Question: I have a QTableView which is populated using a QSqlTableModel.
In this table I need to be able to set the background color (let's say yellow) of some rows (using mouse clicks) in order to do some post-processing on these "yellow-selected" rows.
I found a solution that will seem kinda cumbersome... i.e. I used a proxy model and I used the Qt::Background role to give the row(s) the desired background color (yellow if "selected" and white if not).
It works acceptably (I've noticed some delays - no big deal), yet there is a problem with my implementation: when I sort the table (clicking on some column header), the "yellow-selected" rows DO NOT change their positions according to sorting operation!... The yellow rows just keep the initial positions...
So, is there a way to do this in a simple manner? Maybe using proxy model was not the best approach?!? How / What can I do to have it respond correctly to sorting operation?
I am novice so please it would be great if you can provide some code also, as I am the kind of person who learns better from examples :)
I did try 2-3 days to fix this problem but I didn't manage to do it. Internet / googling for help was of no help so far, unfortunately.
I am using Qt 5 under Windows 7.
'''
#include "keylistgenerator.h"
#include "ui_keylistgenerator.h"
#include "dataBase/database.h"
KeyListGenerator::KeyListGenerator(QWidget * parent) :
QDialog(parent),
ui(new Ui::KeyListGenerator)
{
ui->setupUi(this);
dbConnection = DataBase::instance()->openDataBaseConnection();
model = new QSqlTableModel(this, QSqlDatabase::database(dbConnection));
proxy = new ProxyModel(this);
// unleash the power of proxy :)
proxy->setSourceModel(model);
model->setTable("MachineStatus");
model->select();
// display
ui->tableView->setModel(proxy);
ui->tableView->setEditTriggers(QAbstractItemView::NoEditTriggers);
ui->tableView->setSelectionMode(QAbstractItemView::NoSelection);
connect(ui->tableView, SIGNAL(clicked(QModelIndex)), this, SLOT(toggleSelectCurrentRow(QModelIndex)));
connect(ui->selectAllKeys, SIGNAL(clicked()), this, SLOT(setUpdateAllKeys()));
connect(ui->cancelAllKeys, SIGNAL(clicked()), this, SLOT(cancelUpdateAllKeys()));
}
KeyListGenerator::~KeyListGenerator()
{
delete ui;
}
void KeyListGenerator::toggleSelectCurrentRow(QModelIndex index)
{
proxy->toggleRowSelection(index.row());
}
void KeyListGenerator::generateKeysListFile()
{
// TODO...
}
void KeyListGenerator::setUpdateAllKeys()
{
for(int i = 0; i < proxy->rowCount(); ++i)
{
proxy->setRowSelection(i);
}
}
void KeyListGenerator::cancelUpdateAllKeys()
{
for(int i = 0; i < proxy->rowCount(); ++i)
{
proxy->setRowSelection(i, false);
}
}
'''
Ok, and here is my proxy model :
'''
#include <QBrush>
#include "myproxymodel.h"
ProxyModel::ProxyModel(QObject * parent)
: QAbstractProxyModel(parent)
{
}
ProxyModel::~ProxyModel()
{
}
int ProxyModel::rowCount(const QModelIndex & parent) const
{
if(!parent.isValid())
return sourceModel()->rowCount(QModelIndex());
return 0;
}
int ProxyModel::columnCount(const QModelIndex & parent) const
{
if(!parent.isValid())
return sourceModel()->columnCount();
return 0;
}
QModelIndex ProxyModel::index(int row, int column, const QModelIndex & parent) const
{
if(!parent.isValid())
return createIndex(row, column);
return QModelIndex();
}
QModelIndex ProxyModel::parent(const QModelIndex & child) const
{
return QModelIndex();
}
QModelIndex ProxyModel::mapToSource(const QModelIndex & proxyIndex) const
{
if(!proxyIndex.isValid())
return QModelIndex();
return sourceModel()->index(proxyIndex.row(), proxyIndex.column());
}
QModelIndex ProxyModel::mapFromSource(const QModelIndex & sourceIndex) const
{
if(!sourceIndex.isValid())
return QModelIndex();
return index(sourceIndex.row(), sourceIndex.column());
}
QVariant ProxyModel::data(const QModelIndex & index, int role) const
{
if(role == Qt::BackgroundRole)
{
Qt::GlobalColor color = (map.value(index.row()) == true) ? Qt::yellow : Qt::white;
QBrush background(color);
return background;
}
return sourceModel()->data(mapToSource(index), role);
}
void ProxyModel::toggleRowSelection(int row)
{
if(row < sourceModel()->rowCount())
{
// toggle status into ProxyModel for that row
bool status = map.value(row) ^ 1;
map.insert(row, status);
QModelIndex first = createIndex(row, 0);
QModelIndex last = createIndex(row, sourceModel()->columnCount() - 1);
emit dataChanged(first, last);
}
}
void ProxyModel::setRowSelection(int row, bool selected)
{
if(row < sourceModel()->rowCount())
{
// store selected status into ProxyModel for that row
map.insert(row, selected);
QModelIndex first = createIndex(row, 0);
QModelIndex last = createIndex(row, sourceModel()->columnCount() - 1);
emit dataChanged(first, last);
}
}
'''
And here is like it looks now...

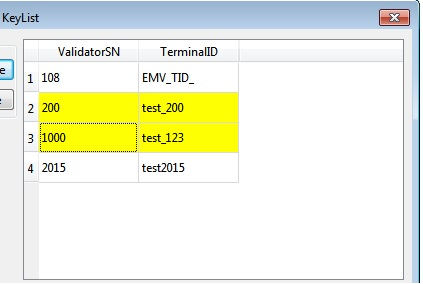
Answer: Your proposed solution is along the right track, with some problems.
The sorting is done by the model's 'QSQLTableModel::sort()' in a way that doesn't preserve the indices. Namely, 'sort()' resets the model, and that implies that the indices <URL>' is called by the view.
To work around that issue, you need to track the selection by the primary key of the involved row.
It's also simpler to derive the proxy from 'QIdentityProxyModel' - you'd then only need to override the 'data() const' member.
More details of using primary keys for selection indices are given <URL>, .
Things get vastly simpler if you can deal with a model that happens to provide indices that refer to the underlying data source in spite of the sorting. 'QStringListModel' is just such a model.

'''
#include <QApplication>
#include <QStringListModel>
#include <QTableView>
int main(int argc, char *argv[])
{
QApplication app(argc, argv);
auto data = QStringList() << "Foo" << "Baz" << "Bar" << "Car";
QStringListModel model(data);
QTableView view;
view.setModel(&model);
view.setEditTriggers(QAbstractItemView::NoEditTriggers);
view.setSelectionMode(QAbstractItemView::MultiSelection);
view.setSortingEnabled(true);
app.setStyleSheet("QTableView { selection-background-color: yellow; selection-color: black; }");
view.show();
return app.exec();
}
'''